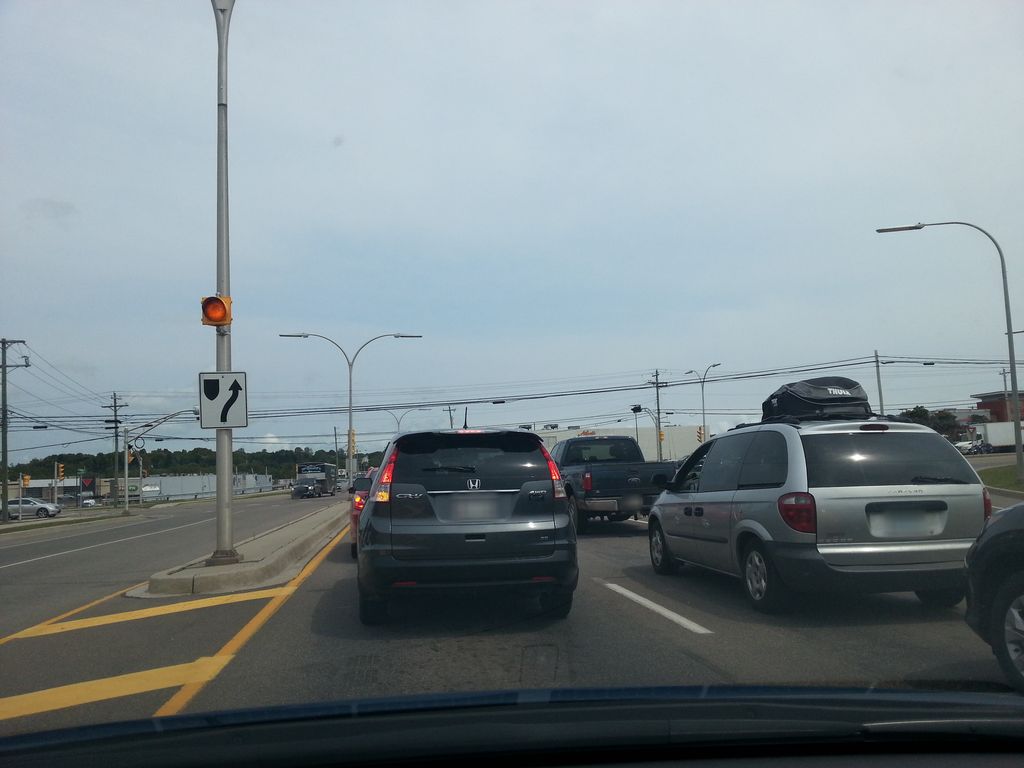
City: charlottetown